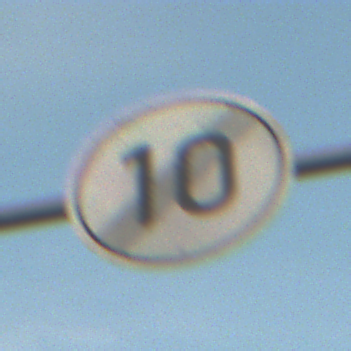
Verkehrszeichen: EndeGeschwindigkeit10
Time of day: SunriseSunset
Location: Outdoor (RoadRail)
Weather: PartlyCloudy
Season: NotSpecified
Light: Natural